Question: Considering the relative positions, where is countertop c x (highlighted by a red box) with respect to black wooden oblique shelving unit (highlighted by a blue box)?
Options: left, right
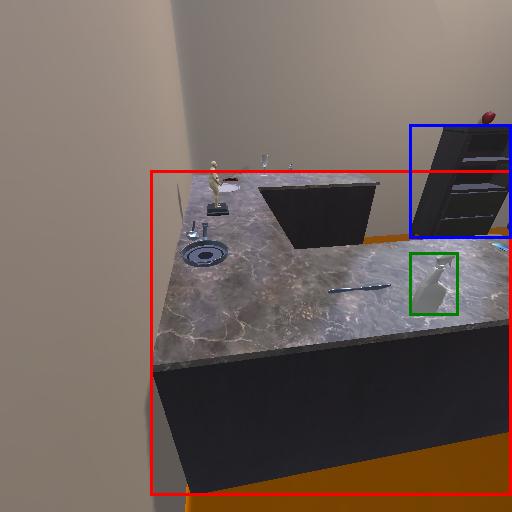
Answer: left